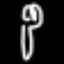
Label: fork